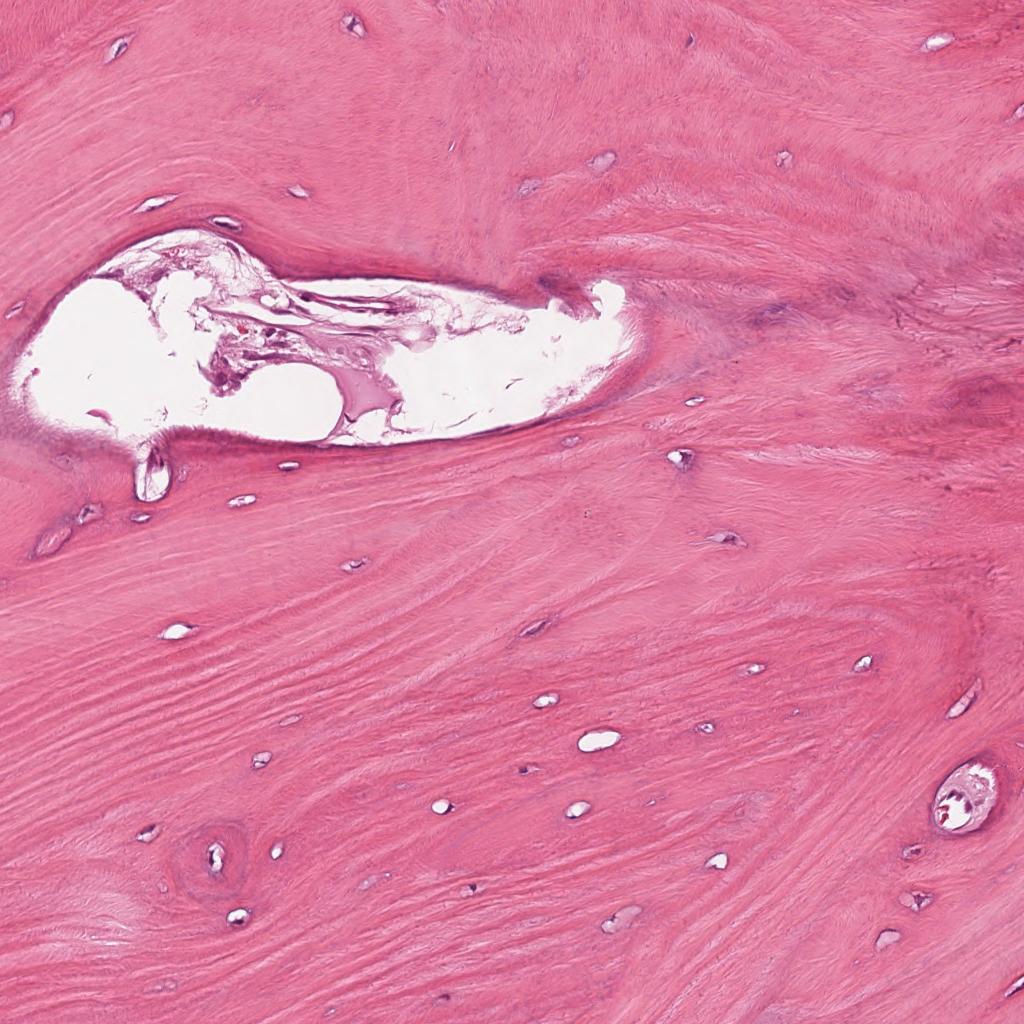
Label: Non-Tumor